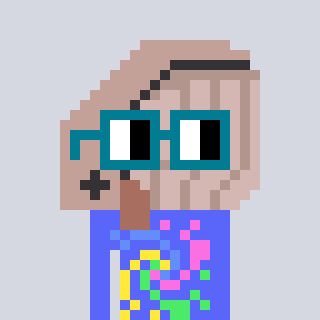
a pixel art character with square dark green glasses, a whale-shaped head and a purple-colored body on a cool background